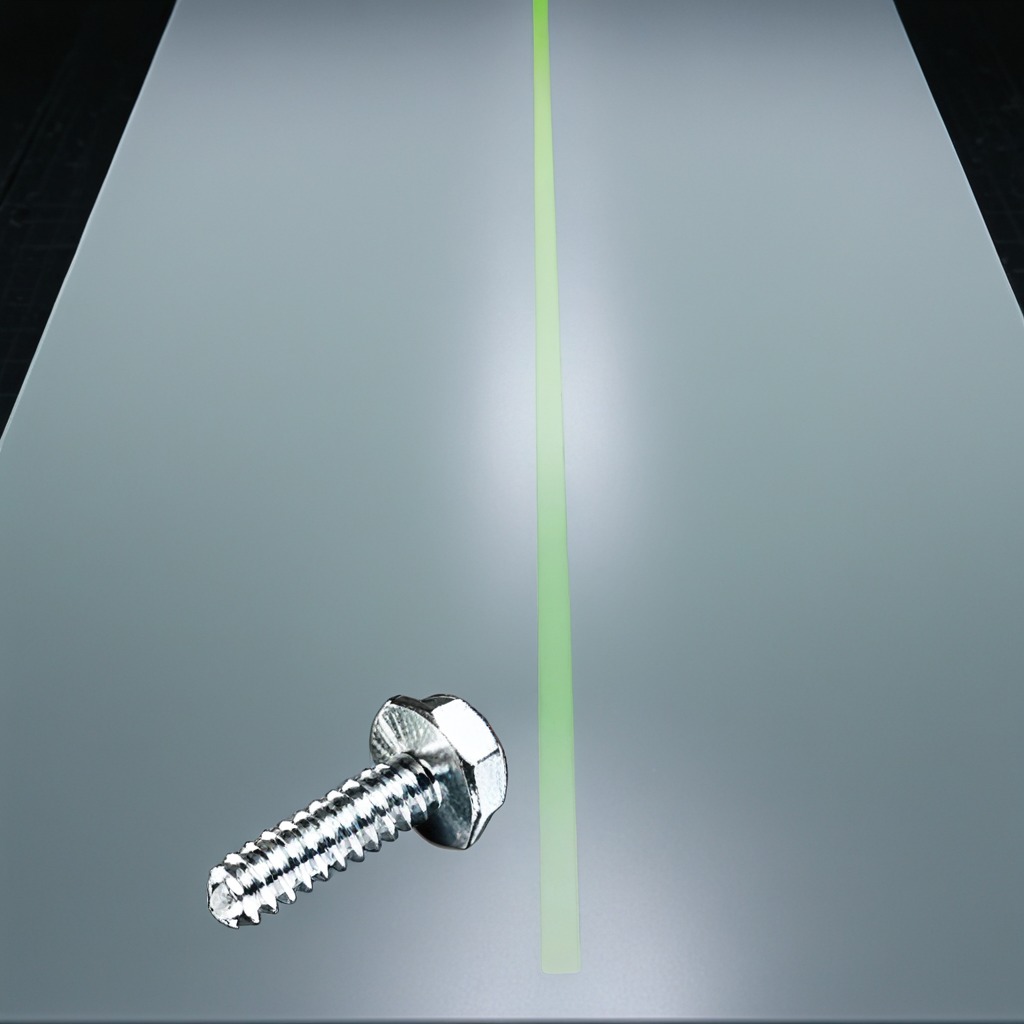
A metal screw is lying on a clean empty table in a railway signal maintenance room lit by harsh overhead fluorescents photorealistic surface textures crisp shadows high dynamic range